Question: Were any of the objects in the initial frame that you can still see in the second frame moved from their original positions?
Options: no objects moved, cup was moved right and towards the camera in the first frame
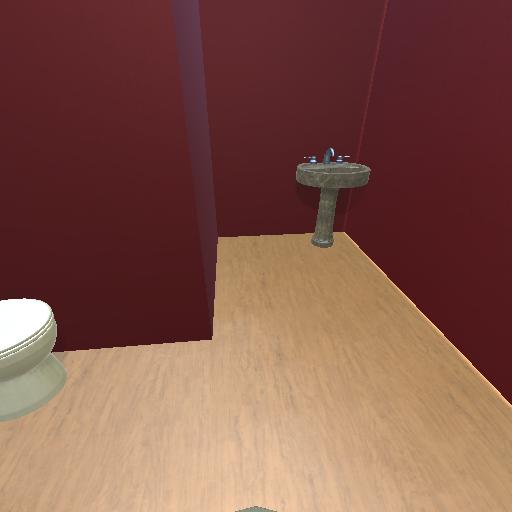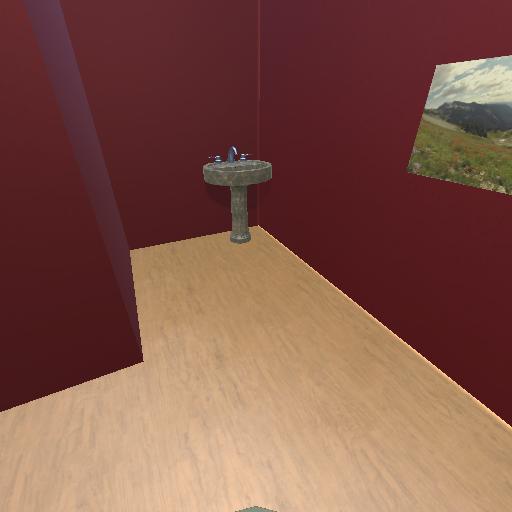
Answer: no objects moved